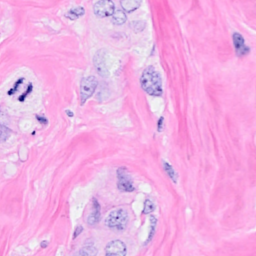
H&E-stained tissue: Breast